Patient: sex M, age 28
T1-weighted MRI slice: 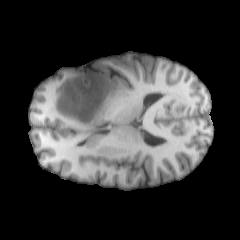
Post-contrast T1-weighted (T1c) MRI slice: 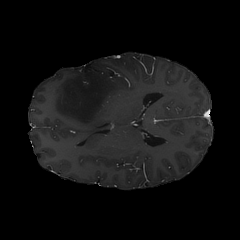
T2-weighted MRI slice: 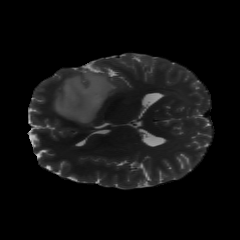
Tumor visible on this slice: yes
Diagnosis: Astrocytoma, IDH-mutant
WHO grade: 2